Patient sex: M
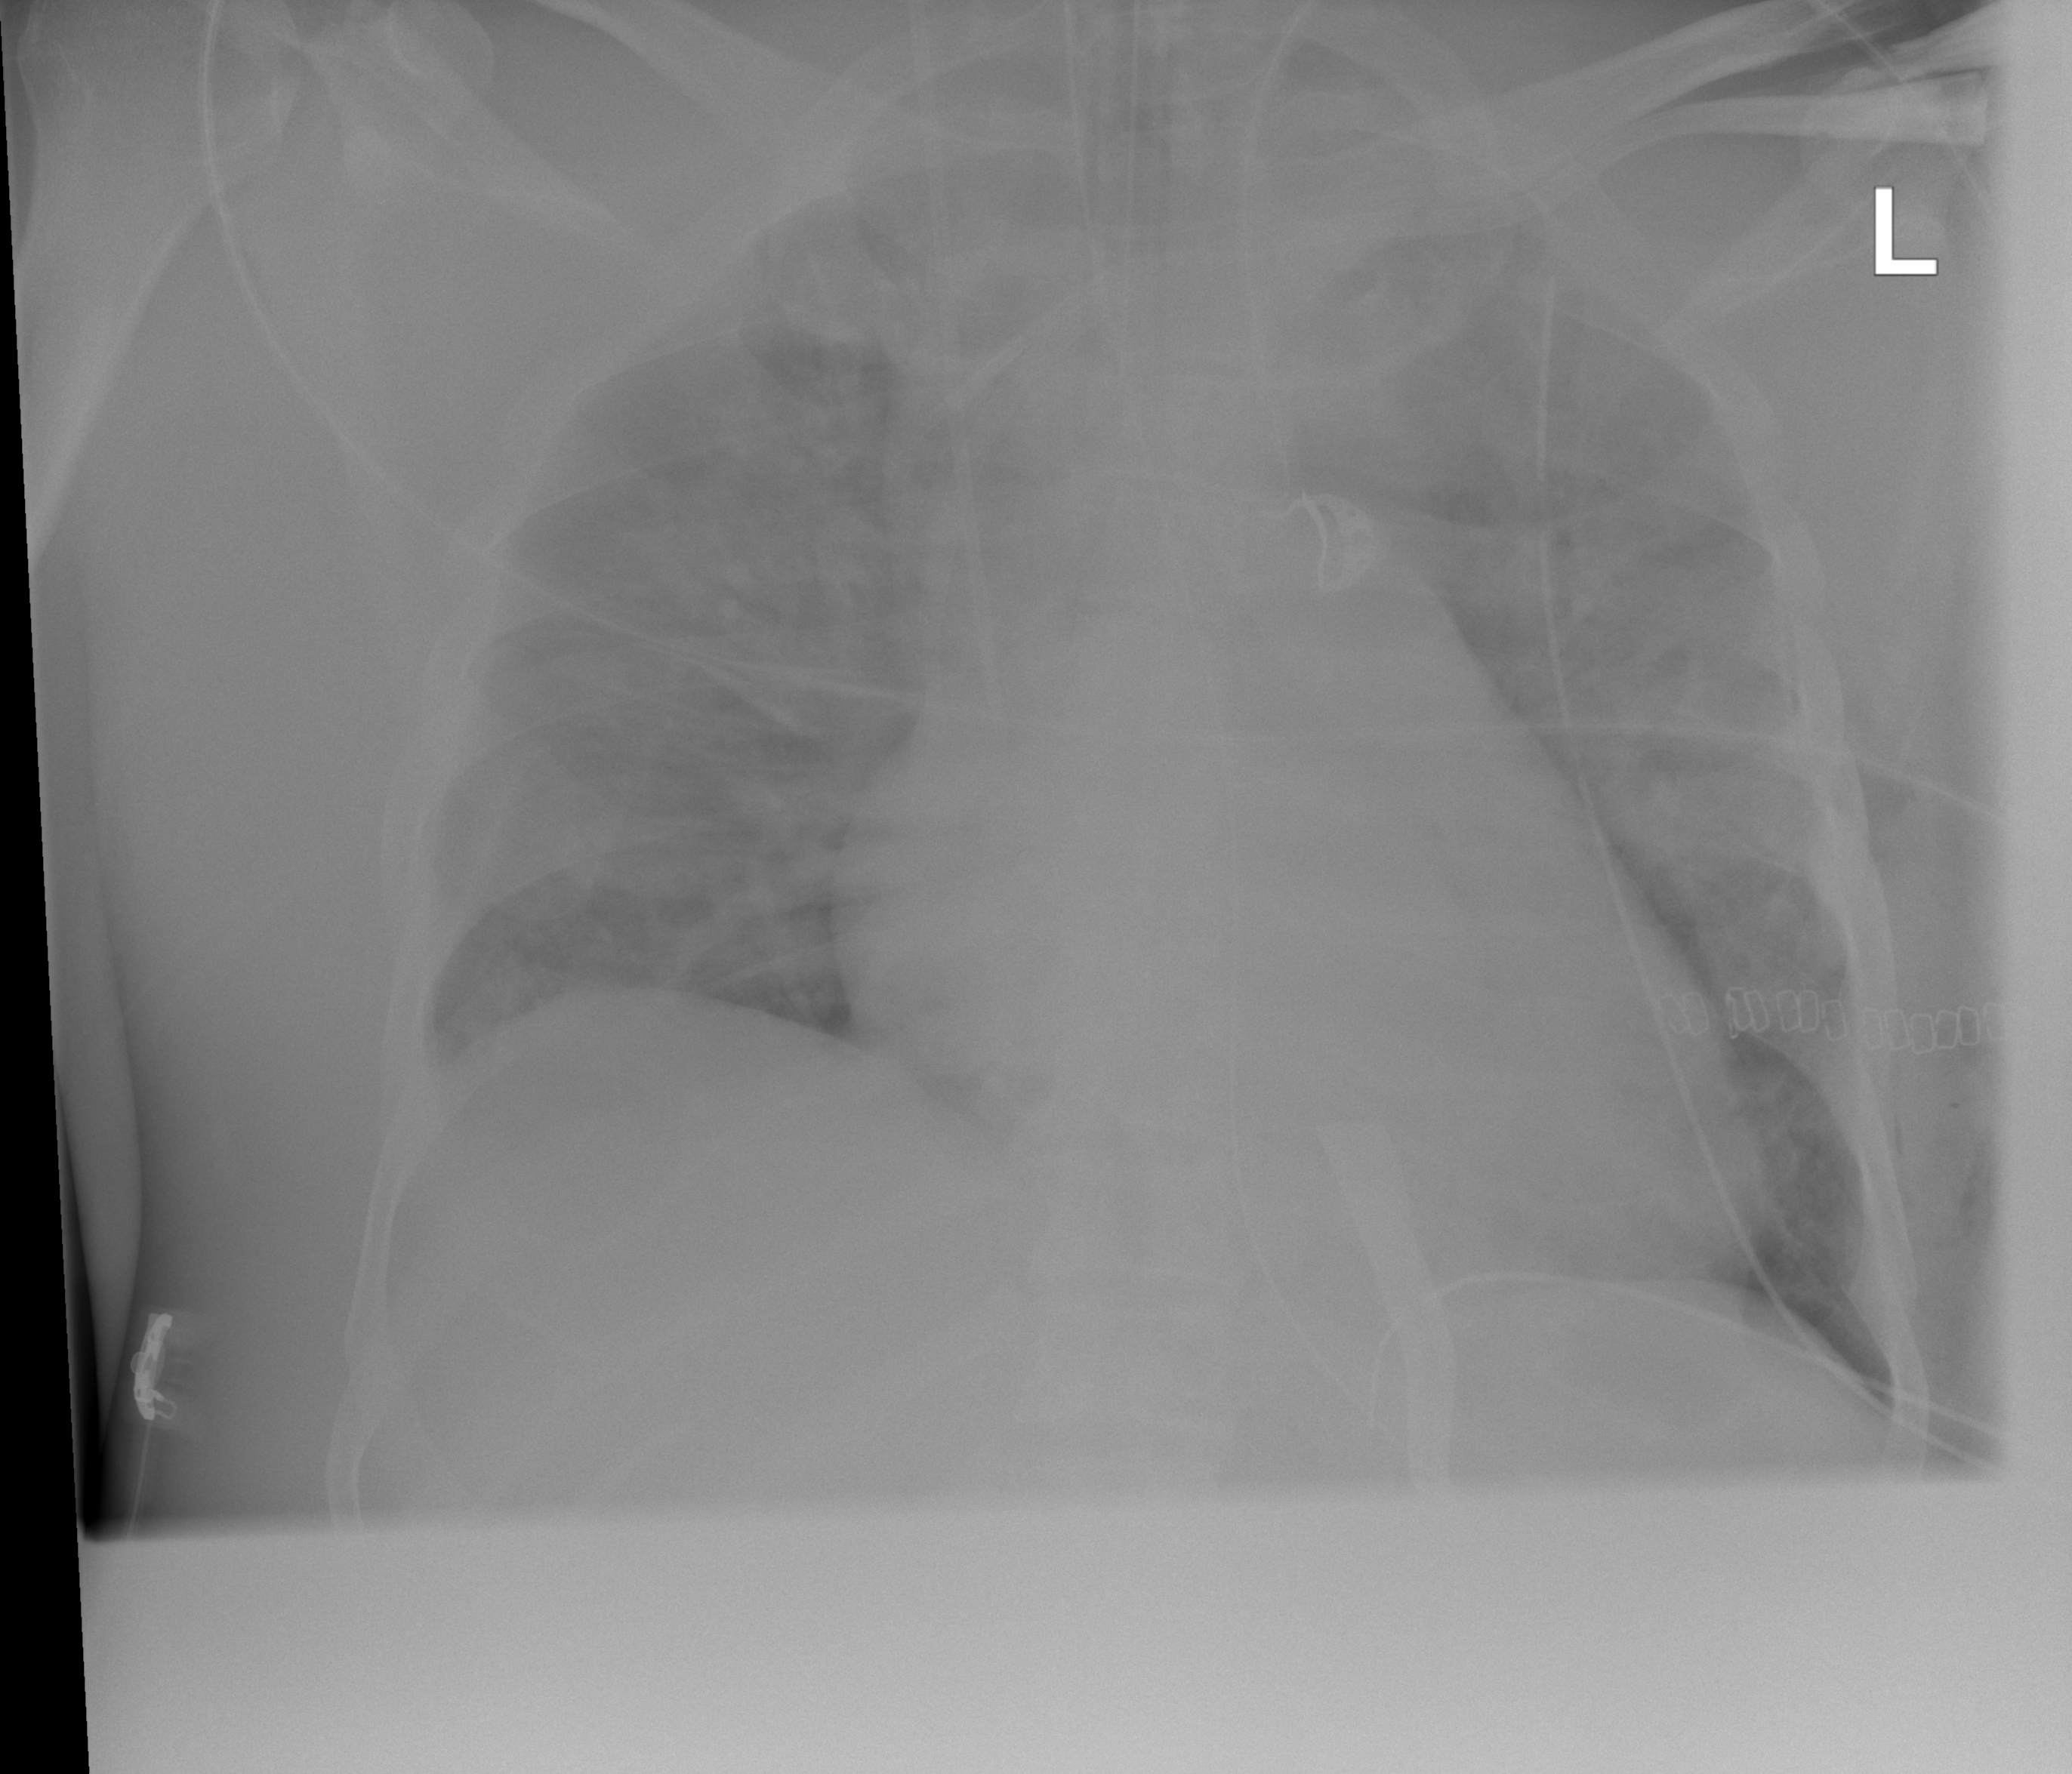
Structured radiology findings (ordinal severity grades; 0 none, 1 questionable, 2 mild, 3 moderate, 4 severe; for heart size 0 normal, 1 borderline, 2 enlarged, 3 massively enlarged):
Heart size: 2
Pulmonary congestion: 2
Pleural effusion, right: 1
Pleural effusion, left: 0
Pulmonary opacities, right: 2
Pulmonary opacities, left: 3
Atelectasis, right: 2
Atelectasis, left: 2